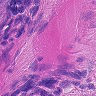
Metastatic tissue present: yes